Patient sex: M
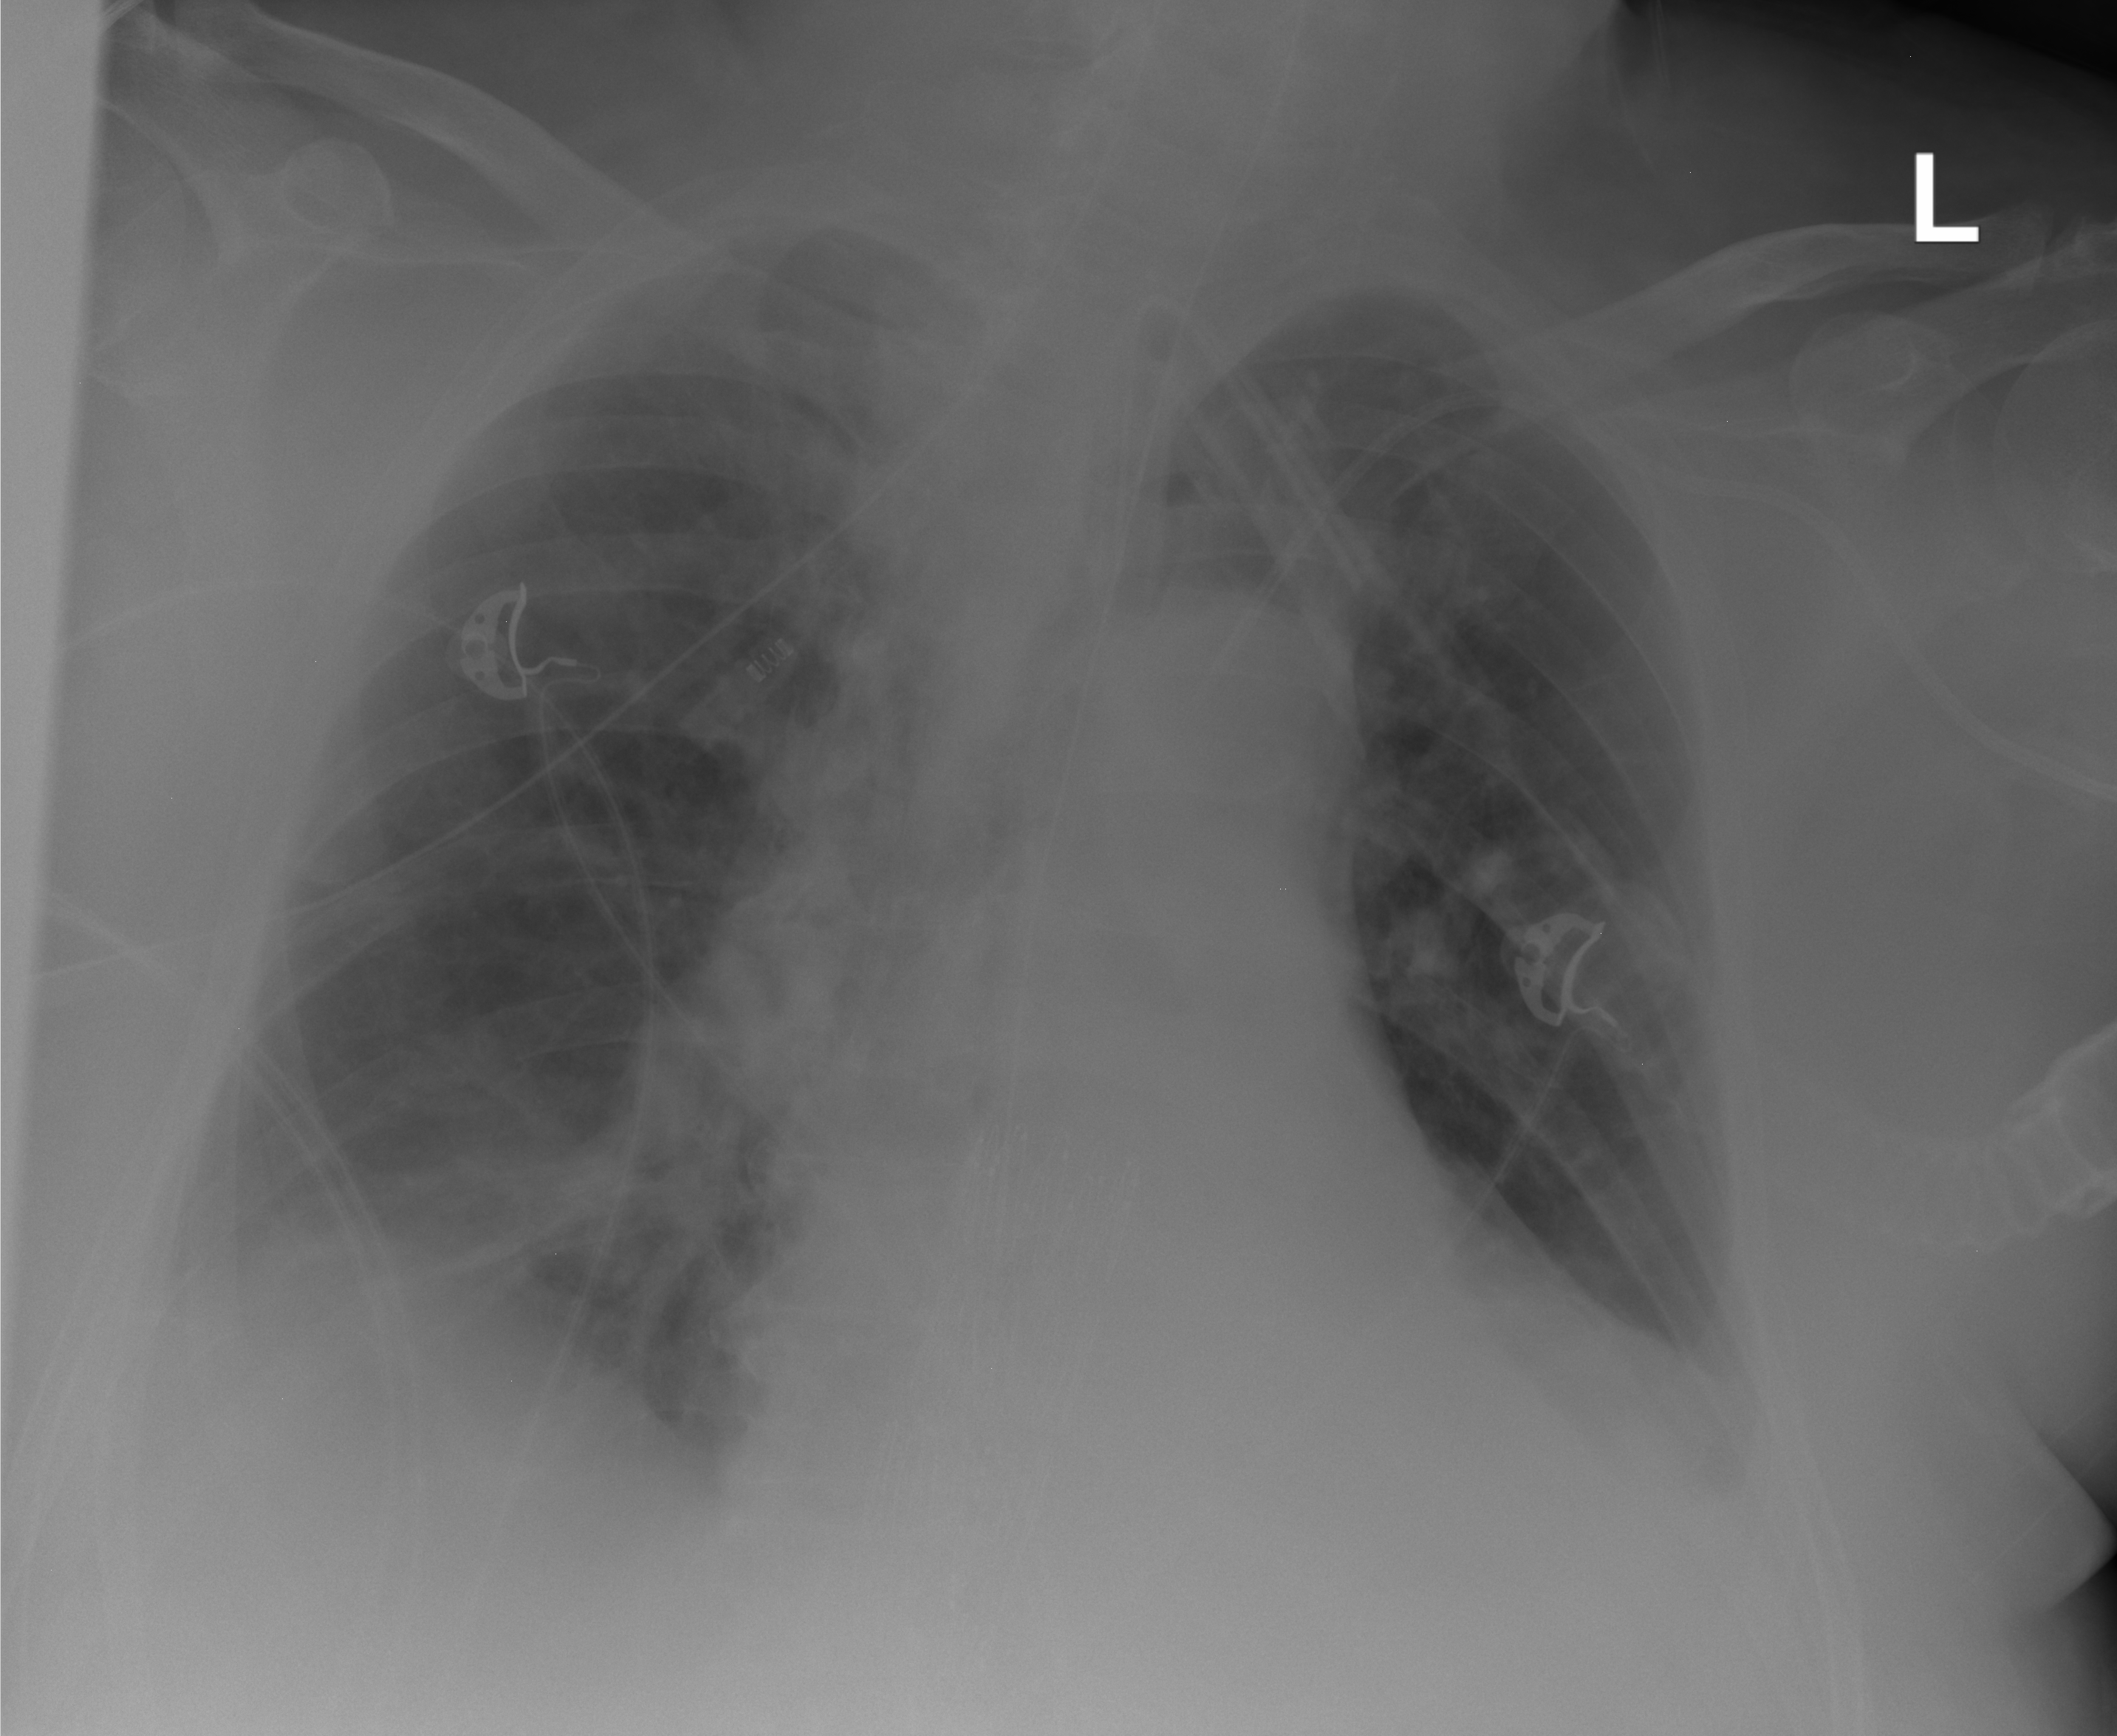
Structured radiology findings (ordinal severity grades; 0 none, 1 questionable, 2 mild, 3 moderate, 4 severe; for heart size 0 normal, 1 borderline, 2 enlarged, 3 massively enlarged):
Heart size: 2
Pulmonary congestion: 0
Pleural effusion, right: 2
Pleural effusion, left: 2
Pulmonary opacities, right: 0
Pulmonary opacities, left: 0
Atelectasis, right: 2
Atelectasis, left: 2